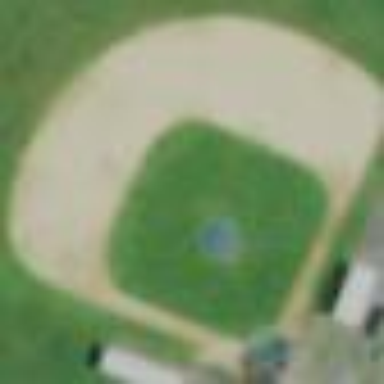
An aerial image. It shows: Baseball pitch for leisure land.